Question: I would like to dowload on my desktop the file I created on my iOS test app, data.txt.
Once I access to the App and go through the Documents folder, select the file and click on dowload the only file format possible is the XCode boudle data.
Then, once I try to open the file with XCode it shows a dulle "App Data" and I can't see the content. I tried opening it with TextEdit but no luck..
Any help?
Here is what I see:

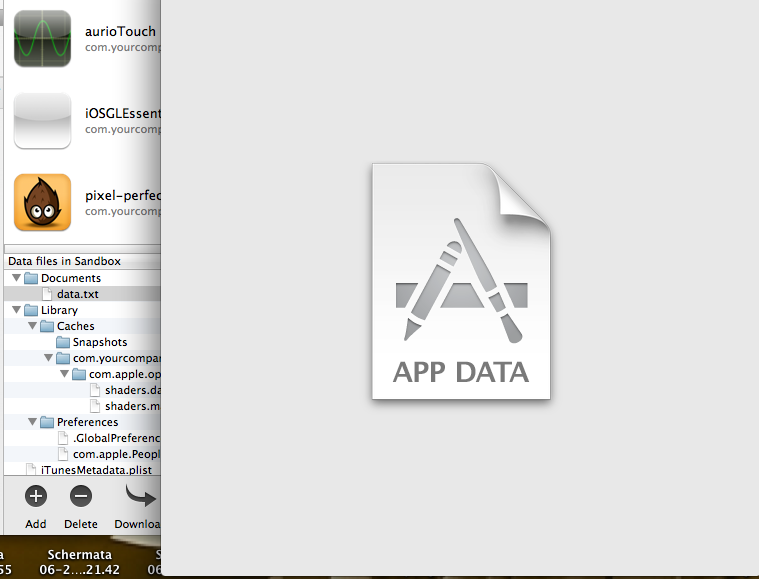
Answer: Do you know this <URL> . With, you can copy all files from your device